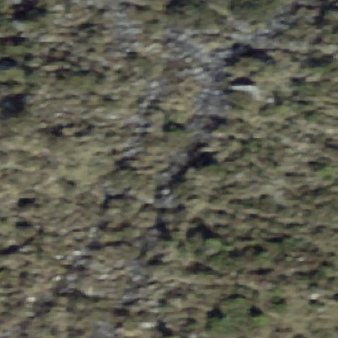
Label: other